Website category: phone
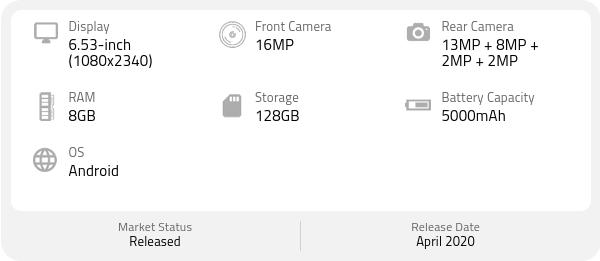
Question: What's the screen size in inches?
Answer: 6.53-inch

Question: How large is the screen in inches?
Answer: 6.53-inch

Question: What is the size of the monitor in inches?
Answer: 6.53-inch

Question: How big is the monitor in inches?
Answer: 6.53-inch

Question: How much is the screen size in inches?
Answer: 6.53-inch

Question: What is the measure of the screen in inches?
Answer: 6.53-inch

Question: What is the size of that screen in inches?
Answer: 6.53-inch

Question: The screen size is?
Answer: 6.53-inch

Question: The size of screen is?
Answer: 6.53-inch

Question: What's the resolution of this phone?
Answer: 1080x2340

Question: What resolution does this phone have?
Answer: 1080x2340

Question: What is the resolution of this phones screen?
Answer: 1080x2340

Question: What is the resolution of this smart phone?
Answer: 1080x2340

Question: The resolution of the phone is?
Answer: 1080x2340

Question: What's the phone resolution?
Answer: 1080x2340

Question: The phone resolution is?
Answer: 1080x2340

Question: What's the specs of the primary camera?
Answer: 13MP + 8MP + 2MP + 2MP

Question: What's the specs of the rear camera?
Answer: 13MP + 8MP + 2MP + 2MP

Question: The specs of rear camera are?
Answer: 13MP + 8MP + 2MP + 2MP

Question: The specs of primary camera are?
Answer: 13MP + 8MP + 2MP + 2MP

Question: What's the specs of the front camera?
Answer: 16MP

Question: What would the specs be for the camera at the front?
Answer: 16MP

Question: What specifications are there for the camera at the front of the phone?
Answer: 16MP

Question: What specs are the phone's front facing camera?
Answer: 16MP

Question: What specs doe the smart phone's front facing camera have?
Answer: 16MP

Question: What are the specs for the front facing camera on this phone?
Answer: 16MP

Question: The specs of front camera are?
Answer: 16MP

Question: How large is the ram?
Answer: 8GB

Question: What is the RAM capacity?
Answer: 8GB

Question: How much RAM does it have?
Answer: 8GB

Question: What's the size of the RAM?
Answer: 8GB

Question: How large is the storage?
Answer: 128GB

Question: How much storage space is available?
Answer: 128GB

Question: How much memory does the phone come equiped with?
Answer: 128GB

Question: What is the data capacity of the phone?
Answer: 128GB

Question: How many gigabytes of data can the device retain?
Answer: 128GB

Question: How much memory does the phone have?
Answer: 128GB

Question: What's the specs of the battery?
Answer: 5000mAh

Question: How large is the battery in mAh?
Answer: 5000mAh

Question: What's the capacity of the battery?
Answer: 5000mAh

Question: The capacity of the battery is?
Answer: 5000mAh

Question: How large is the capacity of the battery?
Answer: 5000mAh

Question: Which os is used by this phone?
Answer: Android

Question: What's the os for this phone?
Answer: Android

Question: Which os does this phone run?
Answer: Android

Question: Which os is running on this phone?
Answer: Android

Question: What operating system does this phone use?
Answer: Android

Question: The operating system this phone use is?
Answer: Android

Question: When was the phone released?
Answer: April 2020

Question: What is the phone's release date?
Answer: April 2020

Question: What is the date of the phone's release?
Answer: April 2020

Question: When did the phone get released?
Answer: April 2020

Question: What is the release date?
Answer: April 2020

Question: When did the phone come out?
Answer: April 2020

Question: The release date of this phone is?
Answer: April 2020